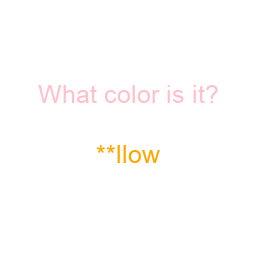
Color: orange
Color name shown: yellow
Background color: white
Question text color: pink